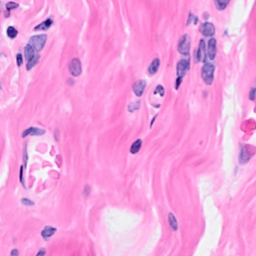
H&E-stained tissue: Breast